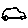
Label: car